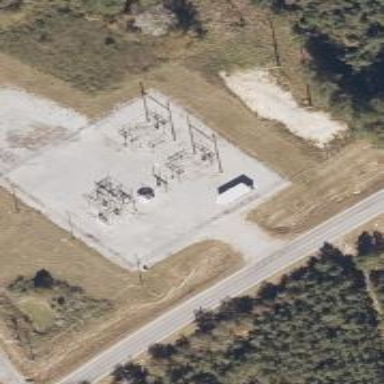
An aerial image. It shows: Distribution level power substation surrounded by fence.